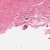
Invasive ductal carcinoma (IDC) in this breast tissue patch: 0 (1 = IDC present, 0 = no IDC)